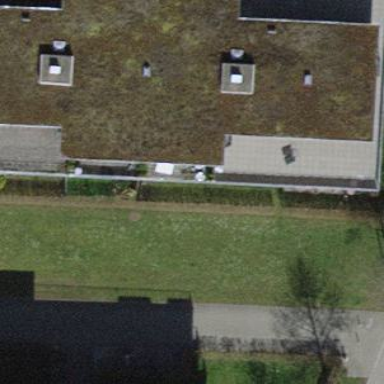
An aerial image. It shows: Flat-roofed apartment building.